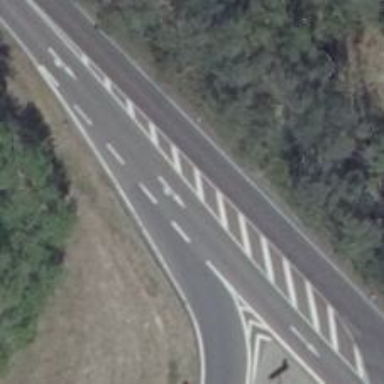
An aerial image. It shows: Primary road with asphalt surface.